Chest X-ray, AP view. Patient: 54 years old, sex F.
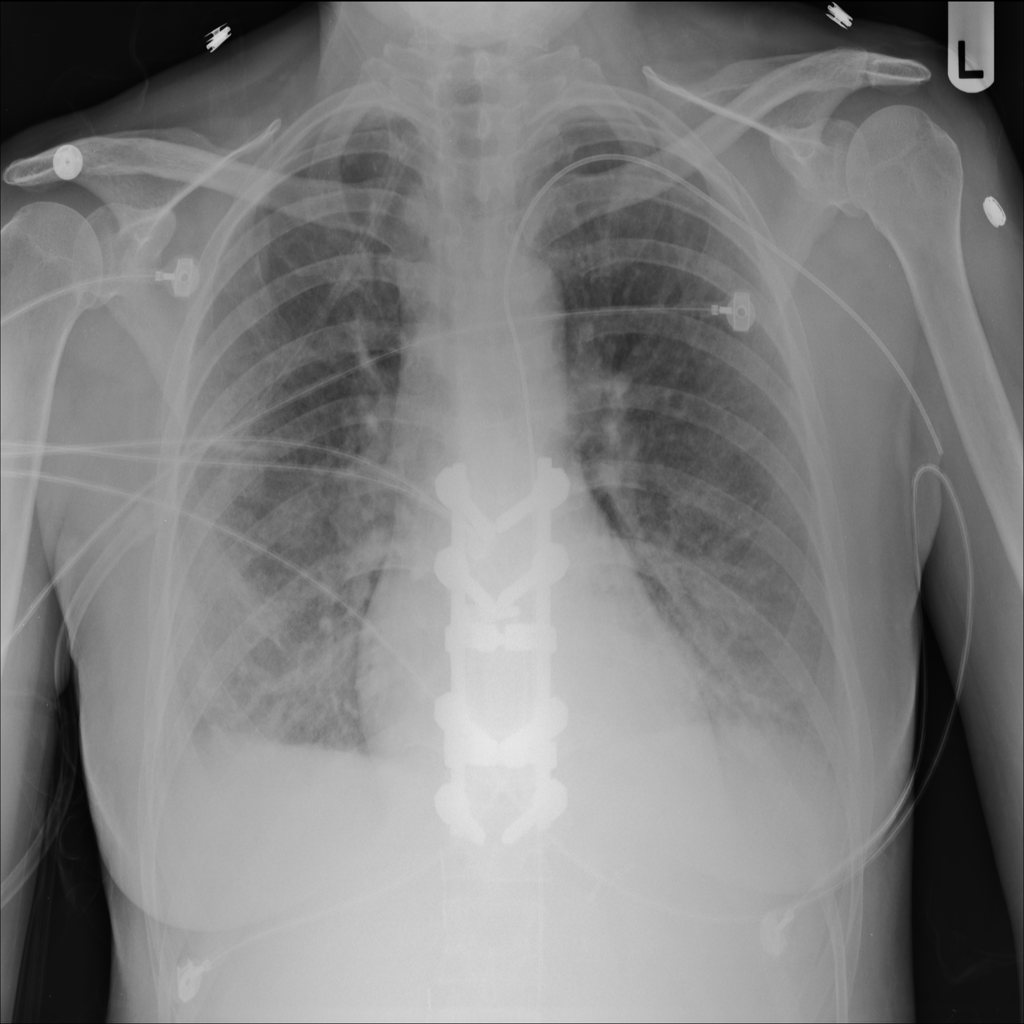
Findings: No Finding